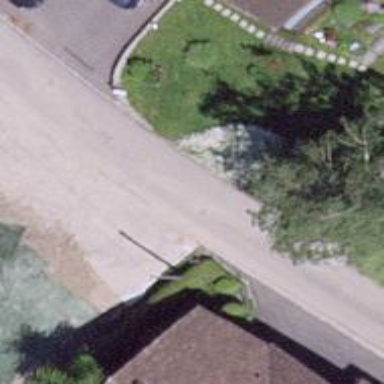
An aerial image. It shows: Asphalt road in residential area.